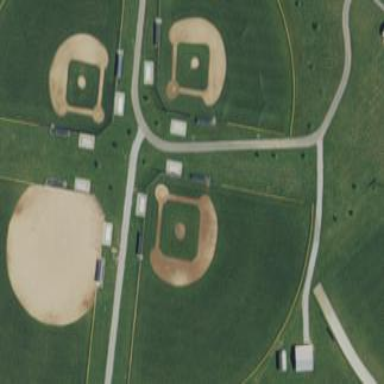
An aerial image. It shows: Baseball pitch for leisure land activities.